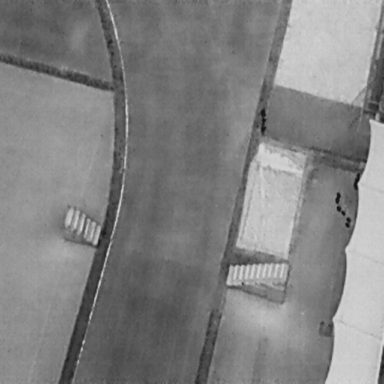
There are three People in the infrared image.